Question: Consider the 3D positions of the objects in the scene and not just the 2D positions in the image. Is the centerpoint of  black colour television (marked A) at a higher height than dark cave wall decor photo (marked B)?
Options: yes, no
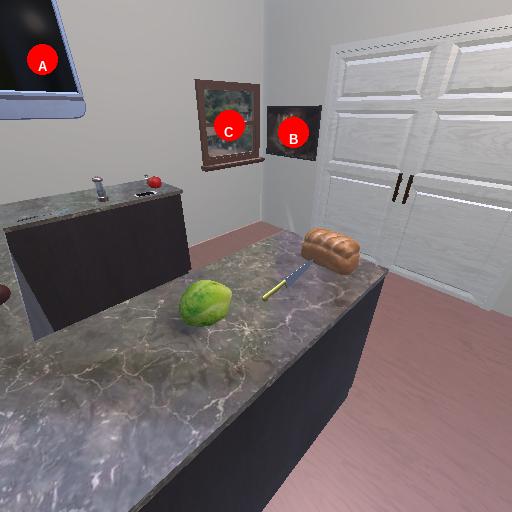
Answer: yes